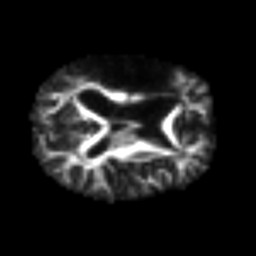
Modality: FA
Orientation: axial
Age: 64
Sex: male
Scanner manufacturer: siemens
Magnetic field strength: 3 T
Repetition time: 3.2 s
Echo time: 0.081 s